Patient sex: M
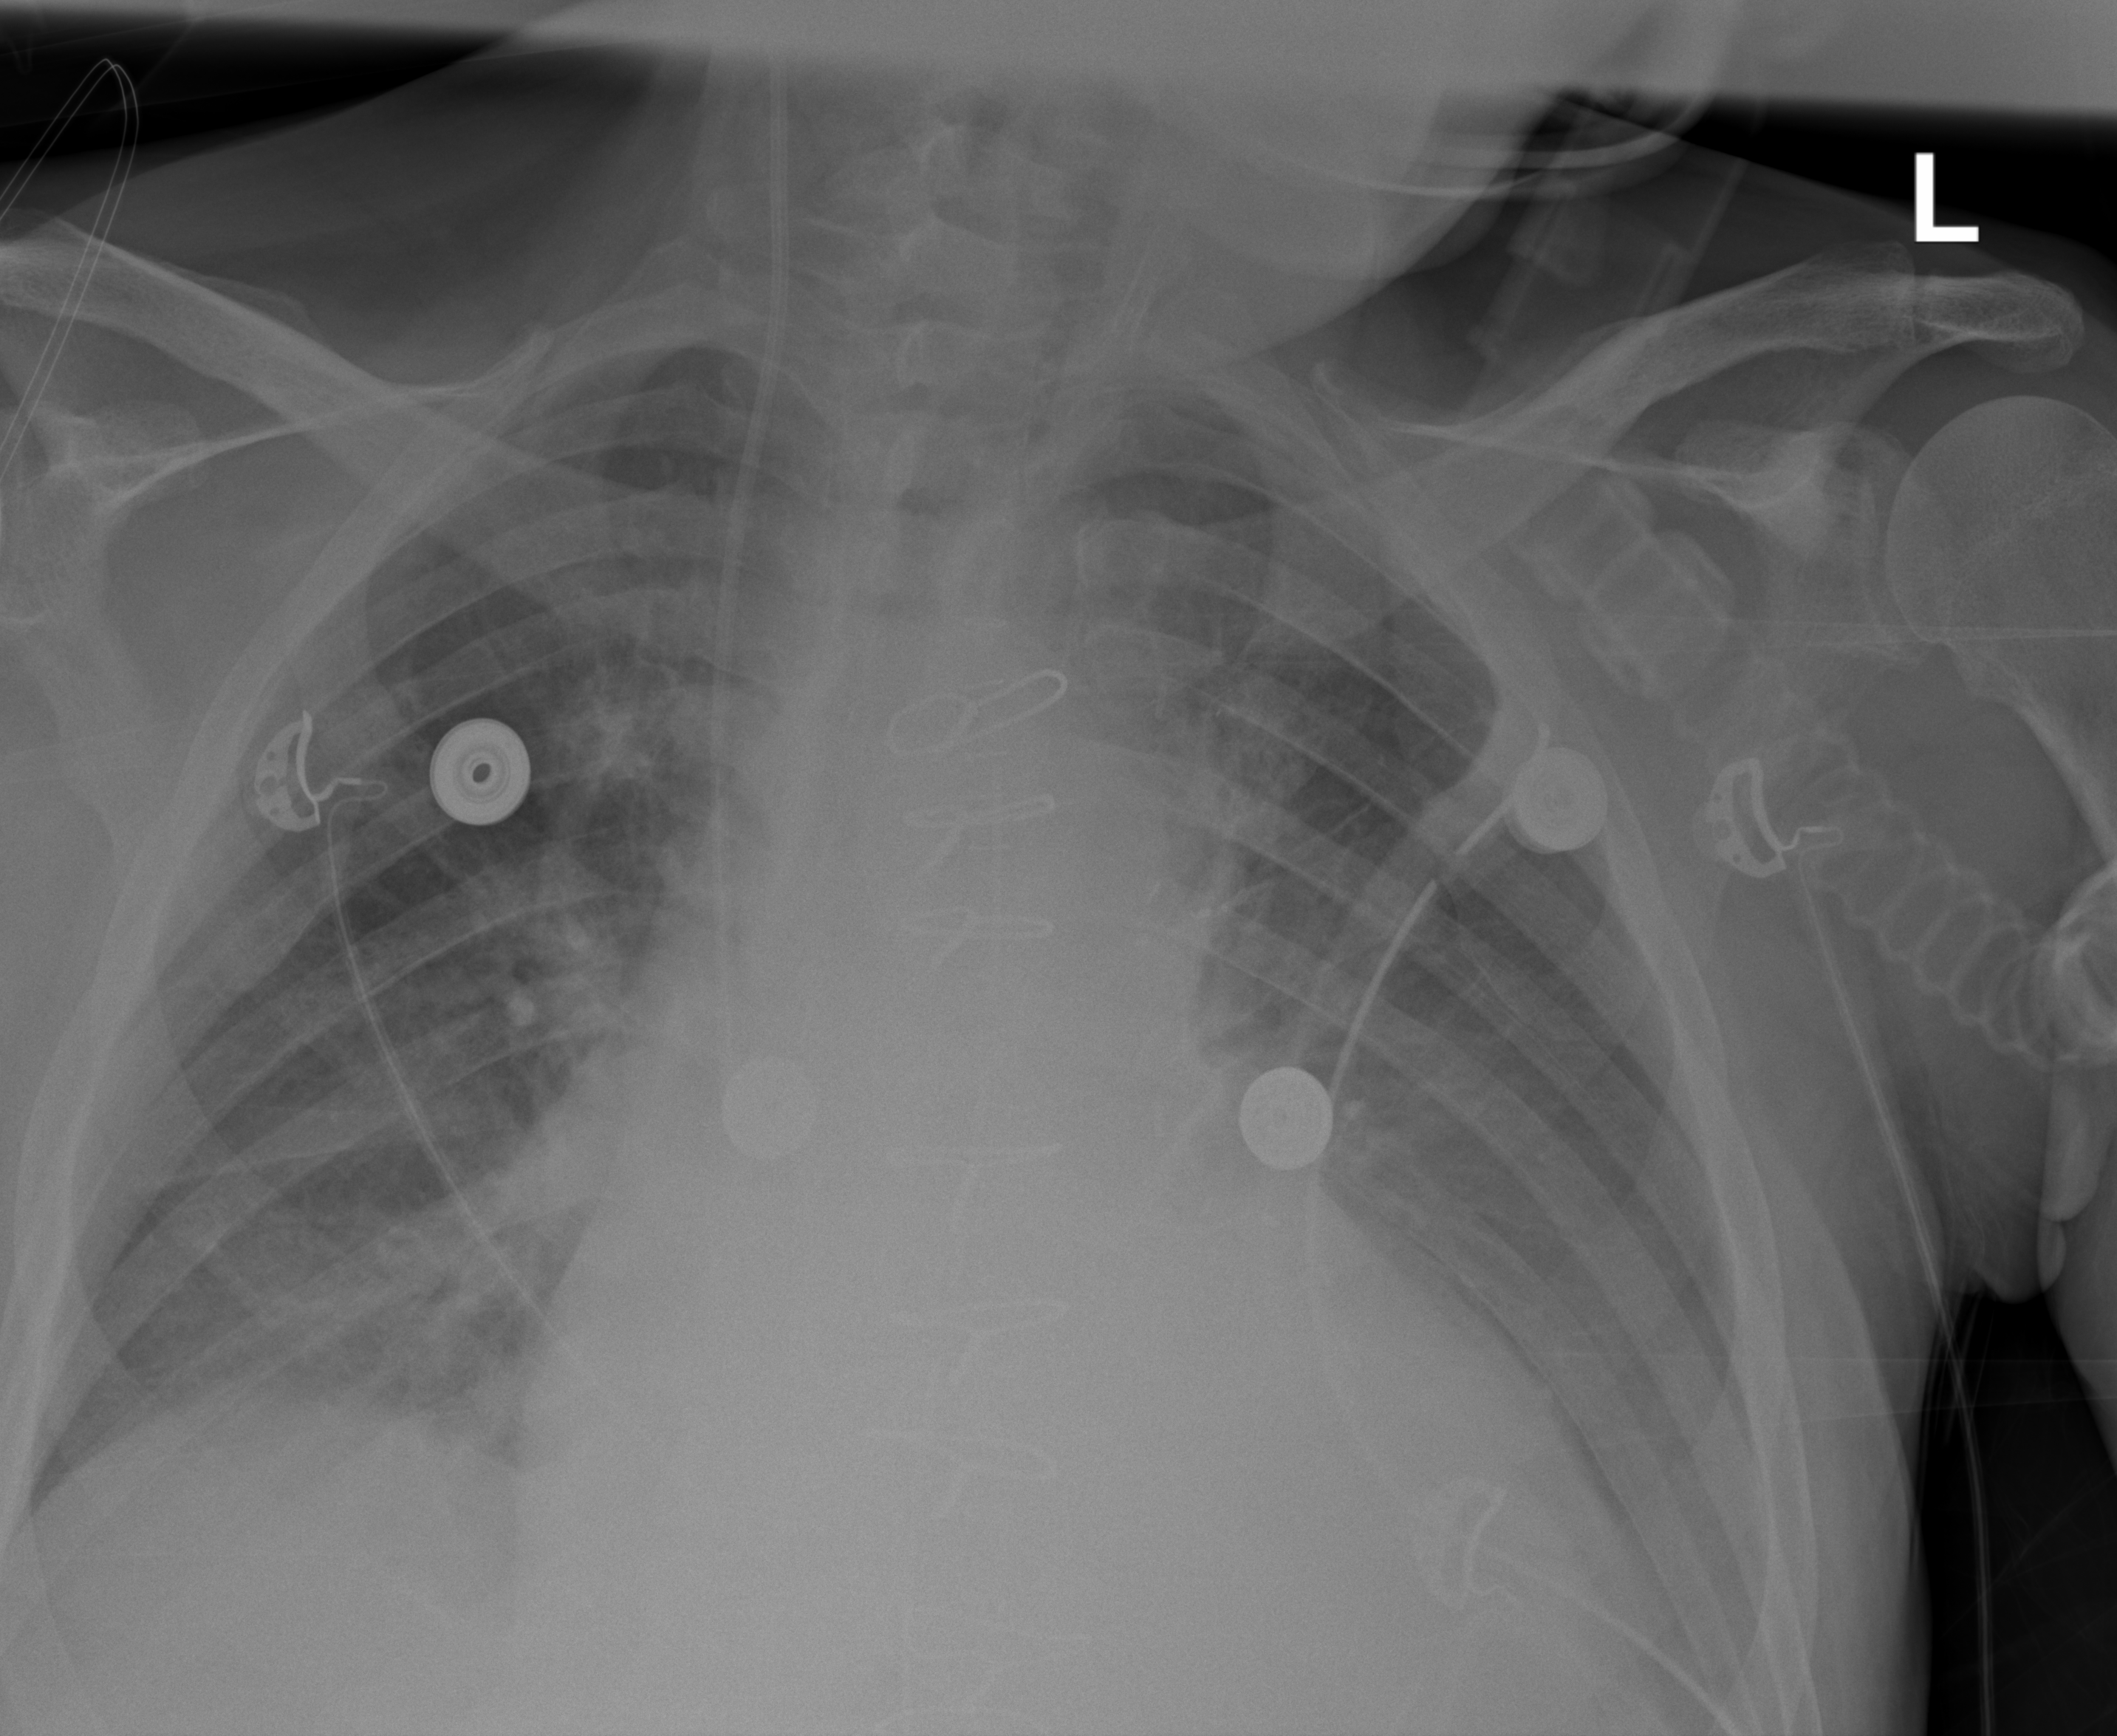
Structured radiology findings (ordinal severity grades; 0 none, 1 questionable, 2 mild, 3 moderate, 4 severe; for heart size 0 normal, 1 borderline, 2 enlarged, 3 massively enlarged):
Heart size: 2
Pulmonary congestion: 2
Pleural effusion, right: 2
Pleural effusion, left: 3
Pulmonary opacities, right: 0
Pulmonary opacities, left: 0
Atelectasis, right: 0
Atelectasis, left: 2